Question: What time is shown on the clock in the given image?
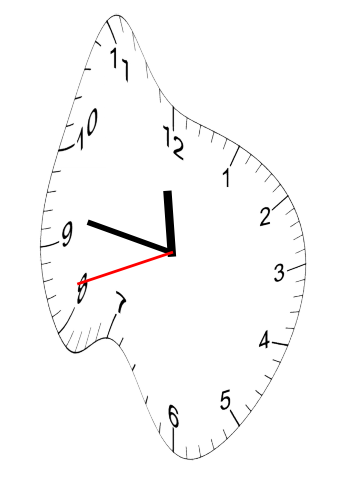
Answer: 11:46:42